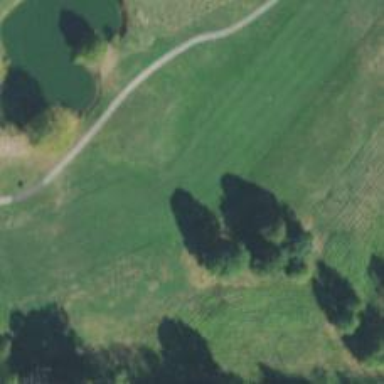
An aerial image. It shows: Golf hole.